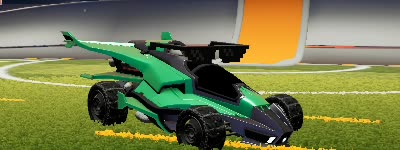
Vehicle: aftershock